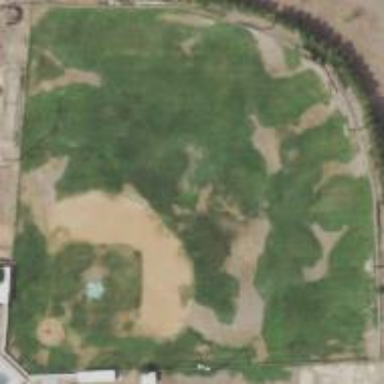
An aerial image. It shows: Baseball pitch for leisure and sports activities.